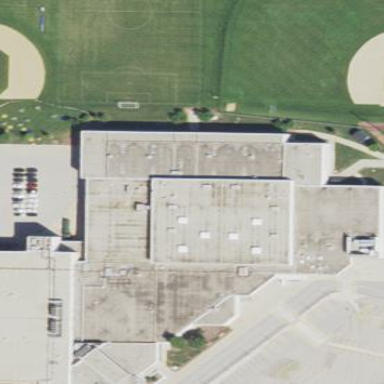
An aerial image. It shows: School building.